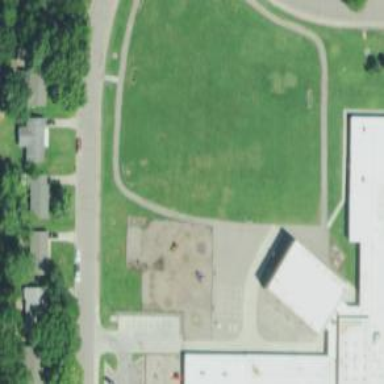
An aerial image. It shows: School.